You are looking at a signal-to-image encoding: consecutive vibration samples arranged as the rows of a grayscale square. Diagnose the bearing from this image, choosing from: normal, inner_race, outer_race, ball.
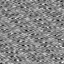
Answer: outer_race